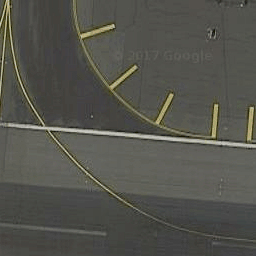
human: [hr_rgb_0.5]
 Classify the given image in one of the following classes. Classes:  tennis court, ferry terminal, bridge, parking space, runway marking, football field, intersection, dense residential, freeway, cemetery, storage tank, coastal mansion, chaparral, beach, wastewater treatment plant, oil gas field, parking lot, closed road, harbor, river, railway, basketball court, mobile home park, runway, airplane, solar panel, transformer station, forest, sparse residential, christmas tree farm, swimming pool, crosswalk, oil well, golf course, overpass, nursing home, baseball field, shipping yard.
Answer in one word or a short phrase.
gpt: runway marking